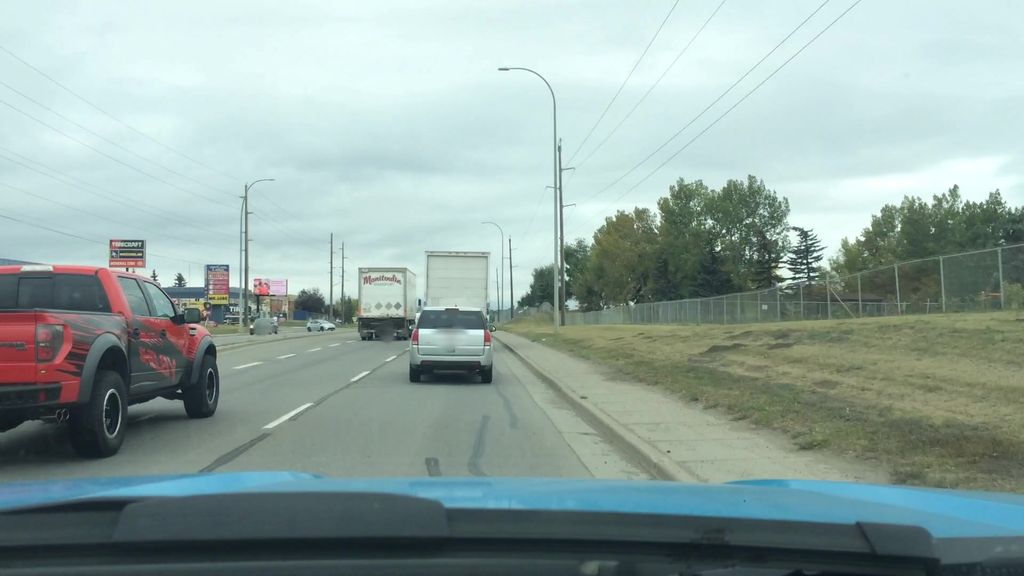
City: calgary